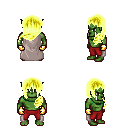
a pixel art fantasy rpg character, male body template, orc, green skin, gray cape, red pants, gold left-swept hairstyle, gold gloves, four views (front, back, left, right), 2x2 character sprite sheet, small pixel art, hard edges, no anti-aliasing